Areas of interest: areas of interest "School"
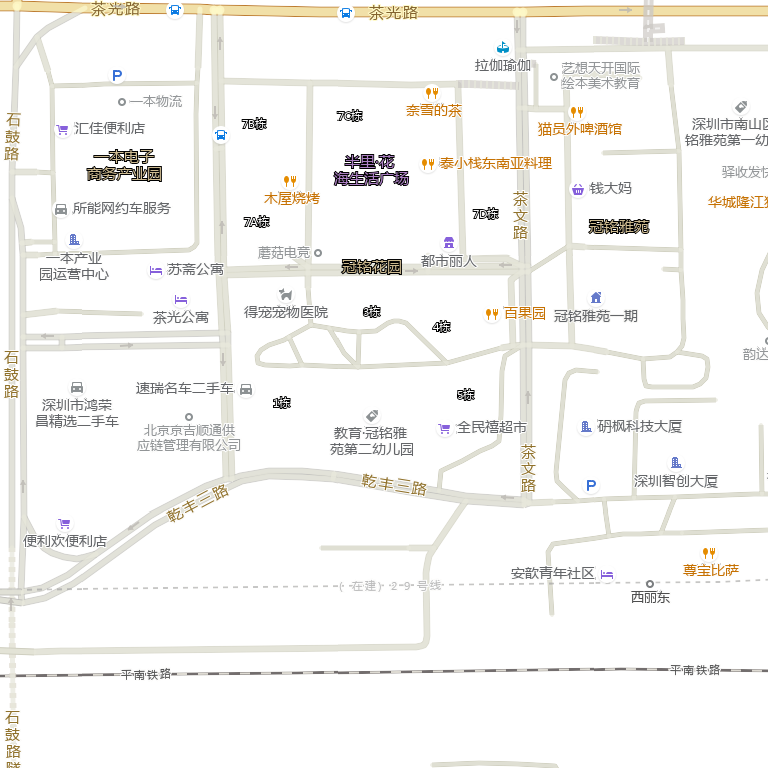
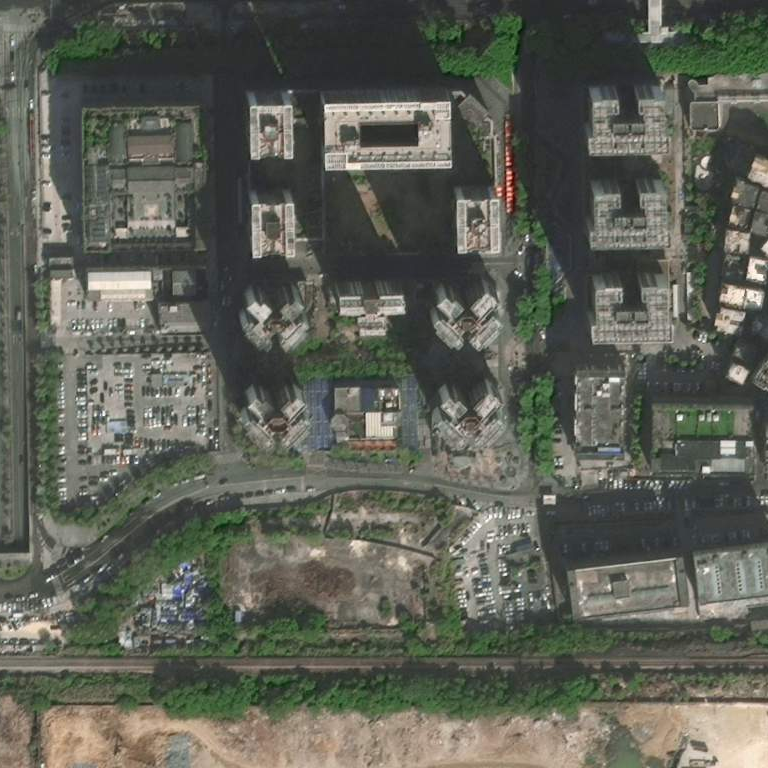